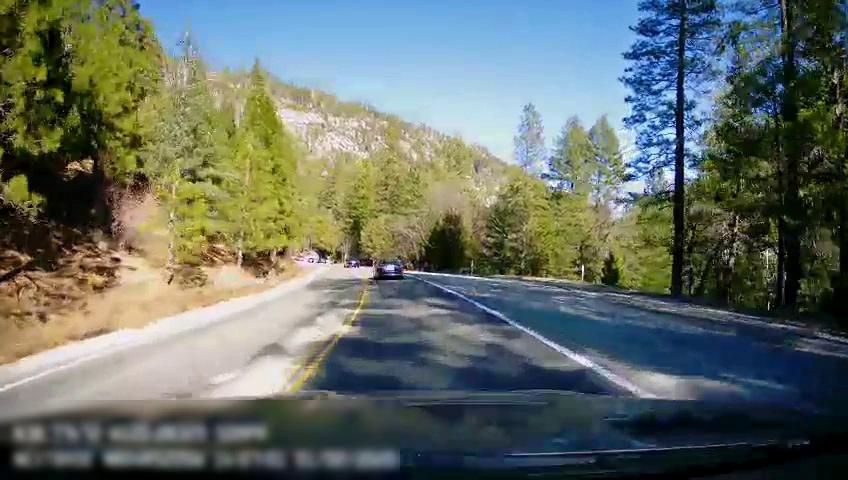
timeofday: Day
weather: Sunny
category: Drivable Space
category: Vehicles | Car
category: Vehicles | Car
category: Lanes | Opposite Lane
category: Lanes | Opposite Lane
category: Lanes | Current Lane
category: Lanes | Current Lane